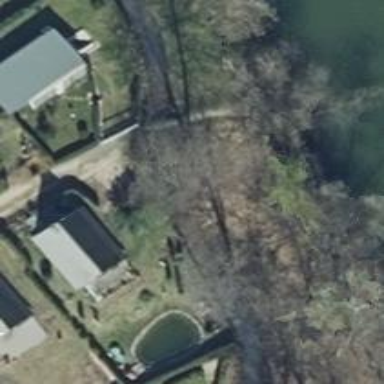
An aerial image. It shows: Bridge.